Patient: sex M, age 42
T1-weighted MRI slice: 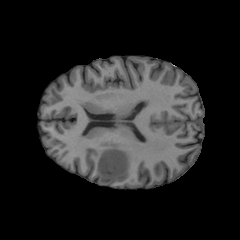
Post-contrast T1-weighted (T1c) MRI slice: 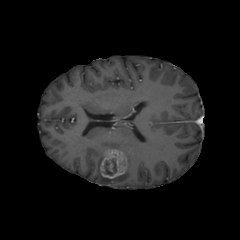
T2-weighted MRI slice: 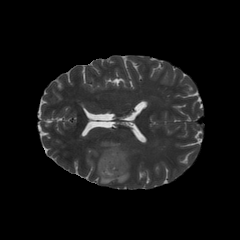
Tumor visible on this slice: yes
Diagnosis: Glioblastoma, IDH-wildtype
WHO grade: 4